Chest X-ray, PA view. Patient: 14 years old, sex M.
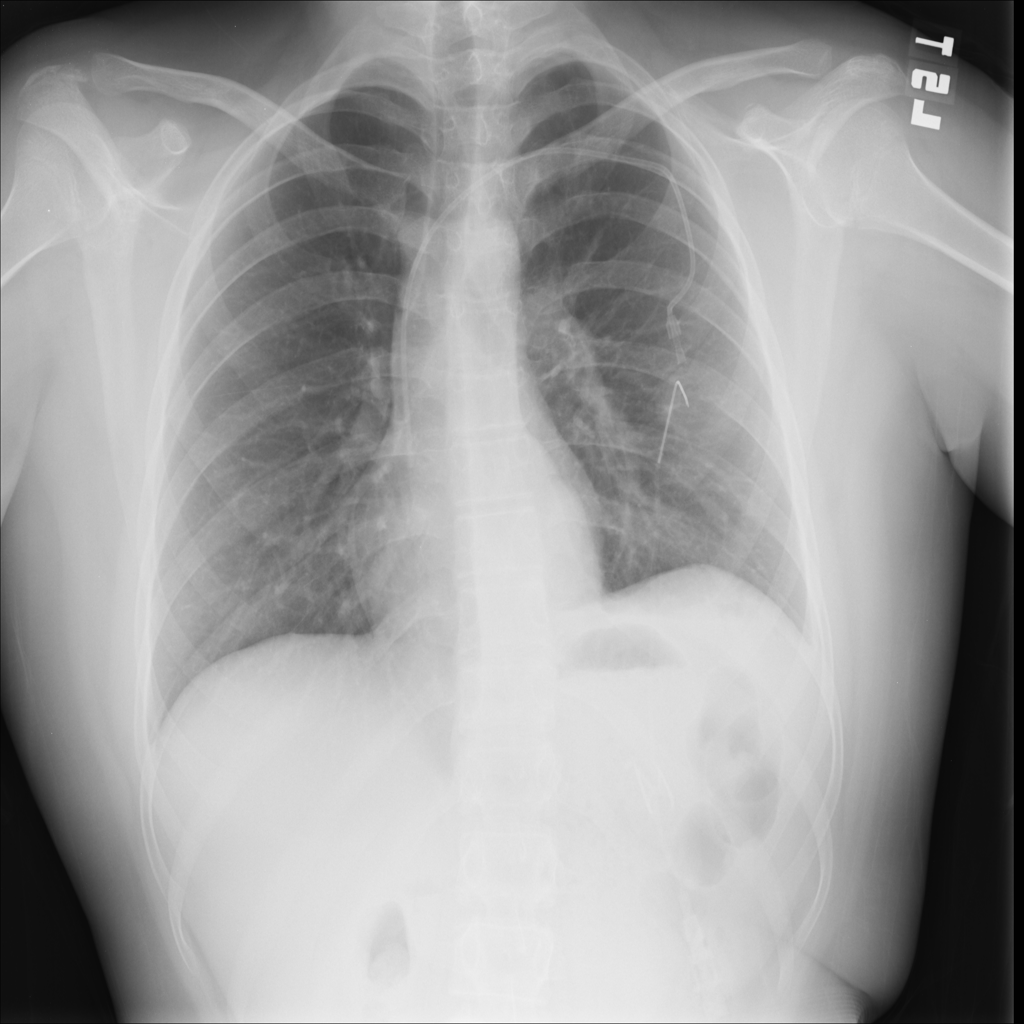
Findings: Effusion